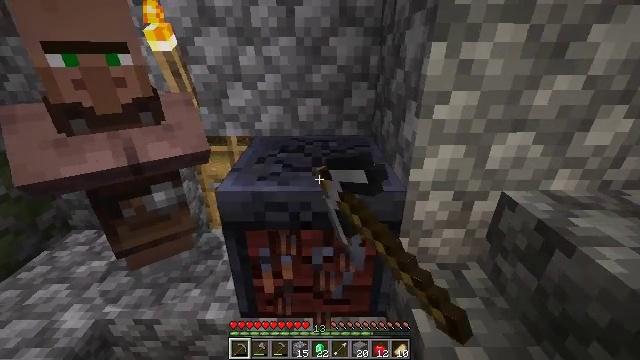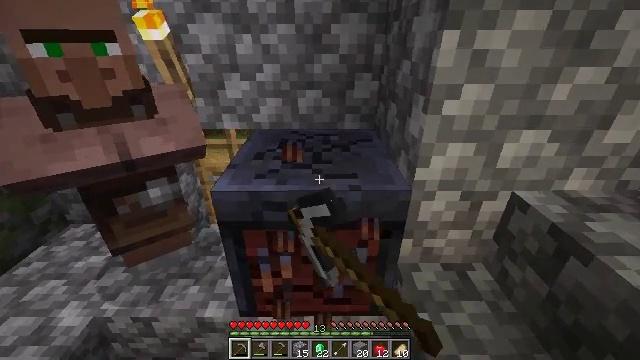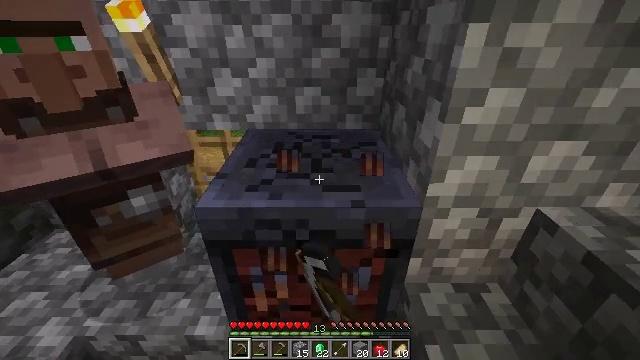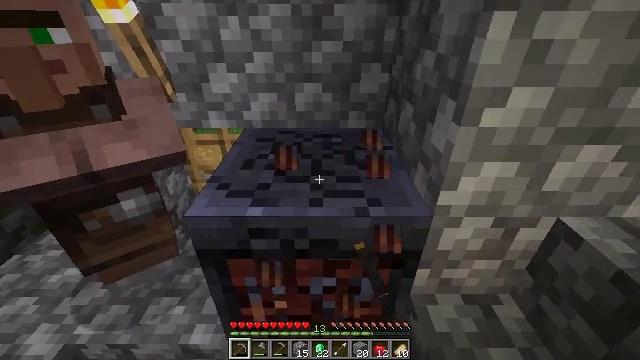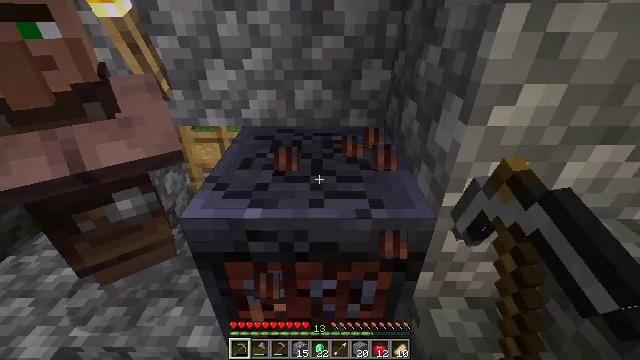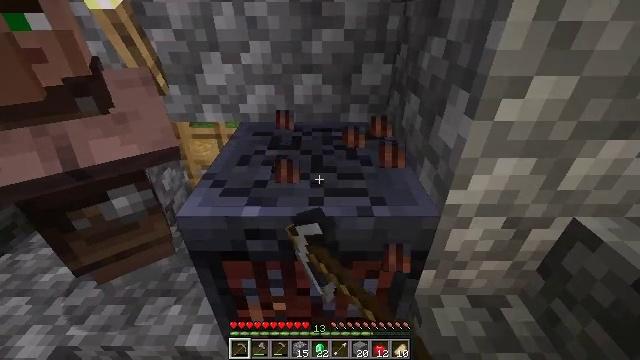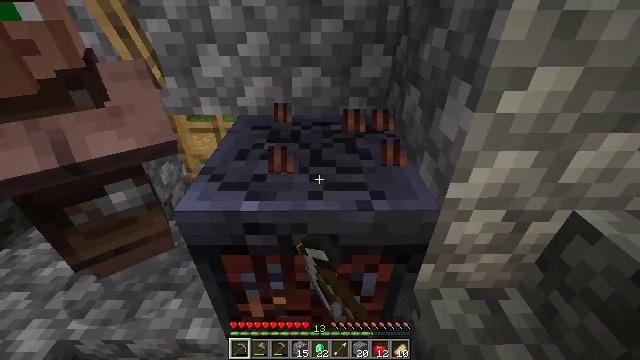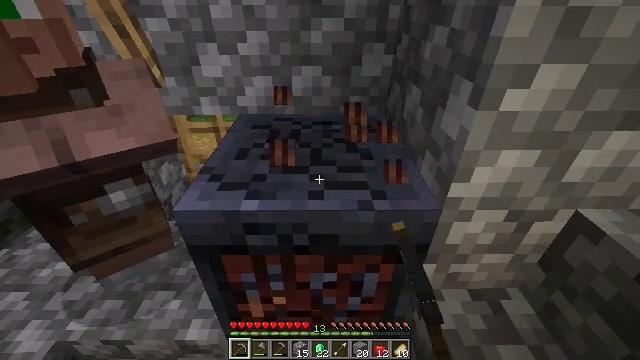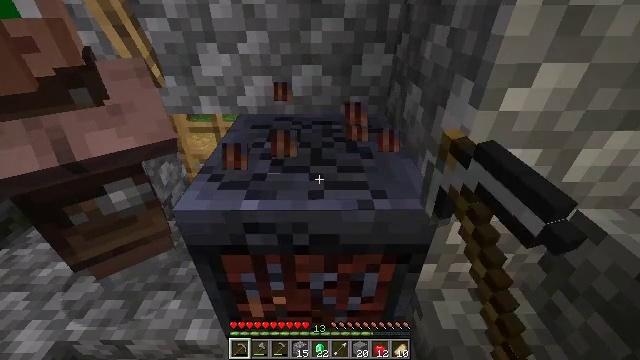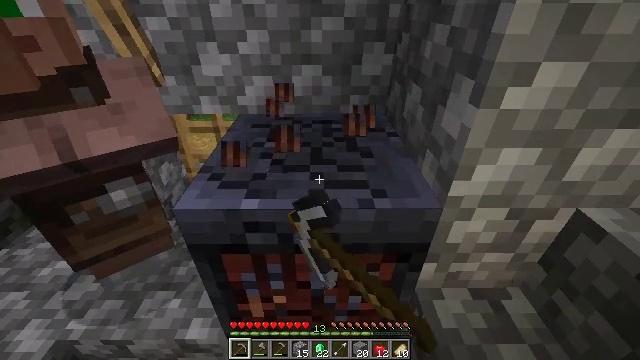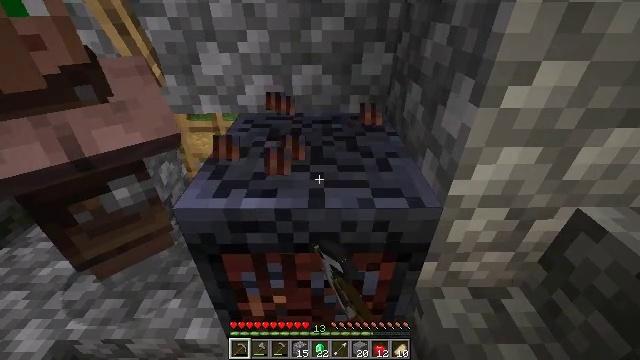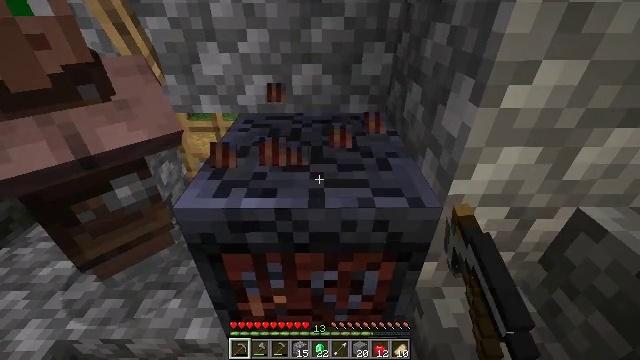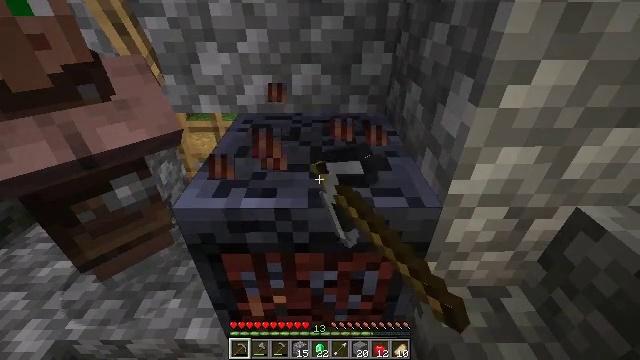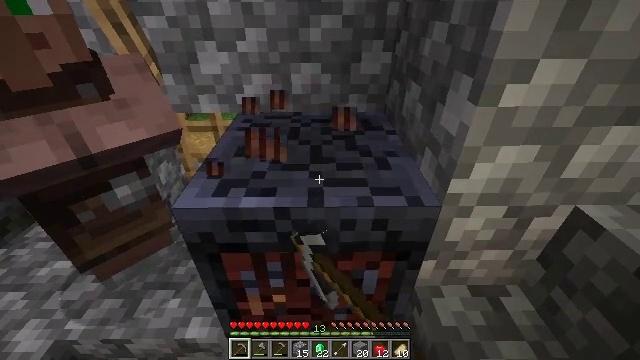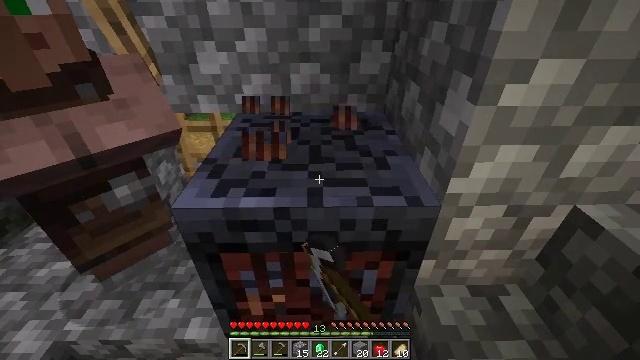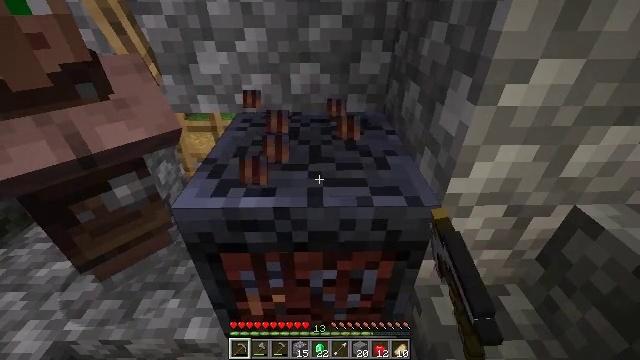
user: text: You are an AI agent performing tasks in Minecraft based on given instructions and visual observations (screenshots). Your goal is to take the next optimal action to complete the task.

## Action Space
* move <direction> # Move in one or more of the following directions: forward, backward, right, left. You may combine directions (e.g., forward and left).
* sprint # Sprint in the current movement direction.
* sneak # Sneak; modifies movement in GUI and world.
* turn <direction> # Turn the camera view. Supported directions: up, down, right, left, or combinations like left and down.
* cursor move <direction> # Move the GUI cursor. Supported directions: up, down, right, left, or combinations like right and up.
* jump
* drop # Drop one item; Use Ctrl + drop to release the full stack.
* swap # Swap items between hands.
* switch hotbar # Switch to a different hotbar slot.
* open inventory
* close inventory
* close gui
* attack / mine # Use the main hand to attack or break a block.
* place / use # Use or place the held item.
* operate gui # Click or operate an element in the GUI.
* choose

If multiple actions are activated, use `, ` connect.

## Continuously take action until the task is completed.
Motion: motion action
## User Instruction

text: Attack the smithing table to collect it.
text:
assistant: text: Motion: move forward, turn down, attack / mine
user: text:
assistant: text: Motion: turn down, attack / mine
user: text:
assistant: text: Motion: turn down, attack / mine
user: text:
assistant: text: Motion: attack / mine
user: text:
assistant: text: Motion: attack / mine
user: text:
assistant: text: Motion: turn down, attack / mine
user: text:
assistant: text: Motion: attack / mine
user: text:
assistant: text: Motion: attack / mine
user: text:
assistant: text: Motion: attack / mine
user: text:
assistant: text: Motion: attack / mine
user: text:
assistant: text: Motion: attack / mine
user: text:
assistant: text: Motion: attack / mine
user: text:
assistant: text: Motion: attack / mine
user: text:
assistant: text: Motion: attack / mine
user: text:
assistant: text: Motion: attack / mine
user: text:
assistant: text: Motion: attack / mine
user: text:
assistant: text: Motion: attack / mine
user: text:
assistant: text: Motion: attack / mine
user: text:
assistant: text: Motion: attack / mine
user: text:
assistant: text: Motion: attack / mine
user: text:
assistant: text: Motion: attack / mine
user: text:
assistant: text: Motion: attack / mine
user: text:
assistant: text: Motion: attack / mine